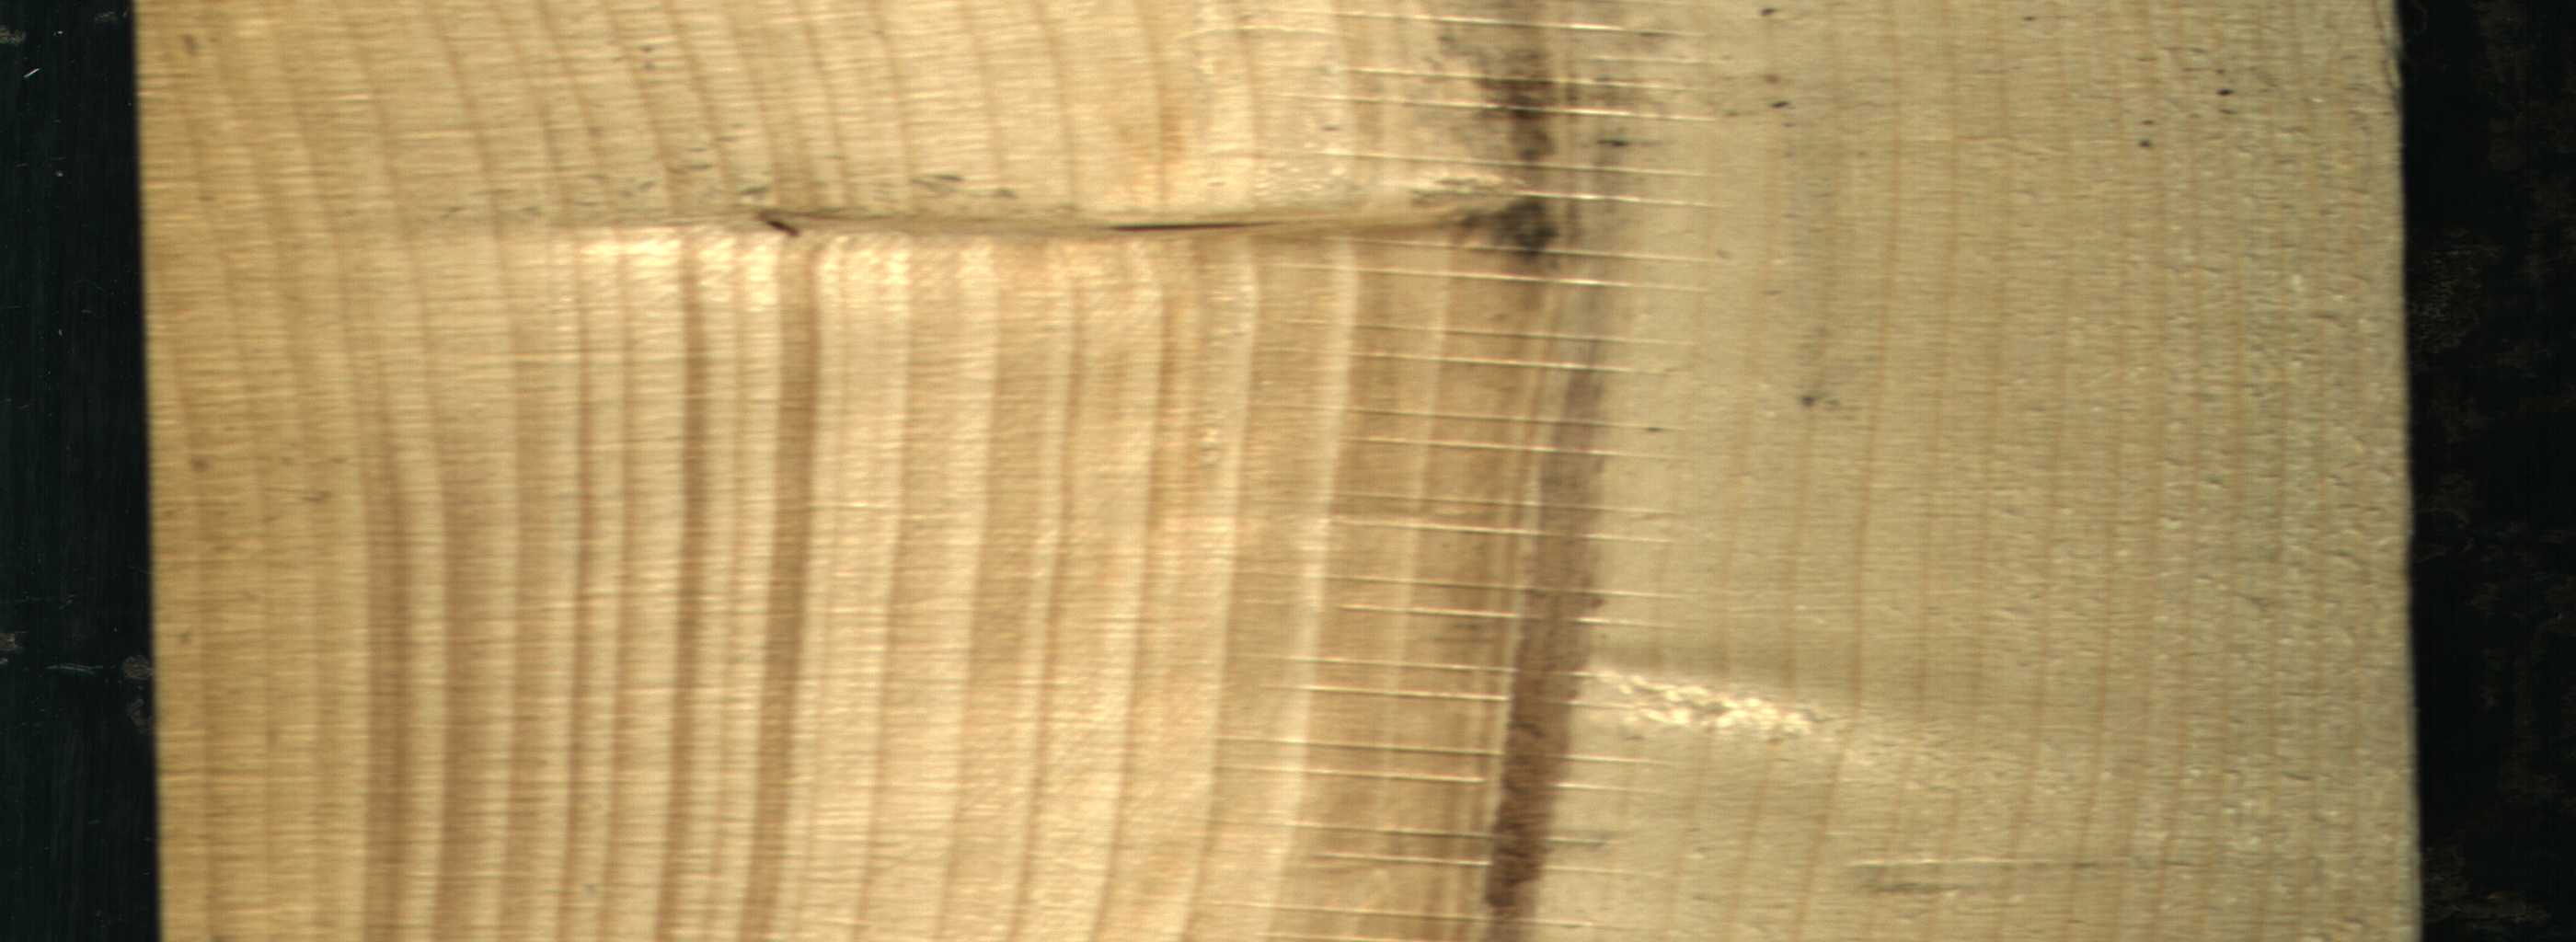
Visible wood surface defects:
Marrow
Marrow
Quartzity
Quartzity
Quartzity
Quartzity
Quartzity
Quartzity
Live_Knot